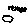
Label: hexagon